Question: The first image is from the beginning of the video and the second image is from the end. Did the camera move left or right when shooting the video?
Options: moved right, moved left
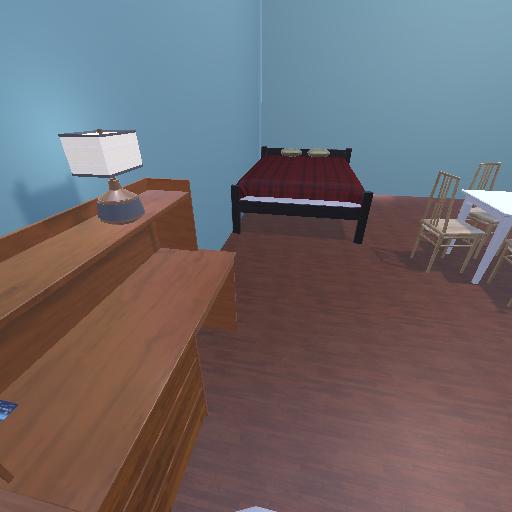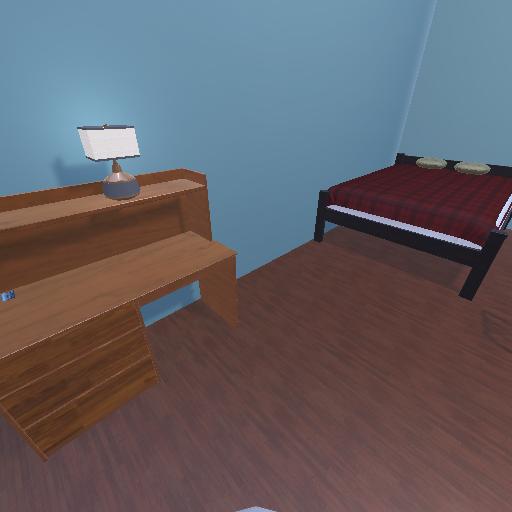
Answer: moved right